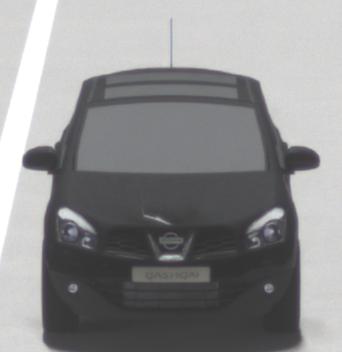
Make: Nissan
Model: Qashqai 1.6
Detailed model: Qashqai (J10)
Model produced from: 2010/03
Model produced until: 2010/08
Doors: 5
Color: black
Road condition: dry road
Daytime: not specified
Contrast: high contrast